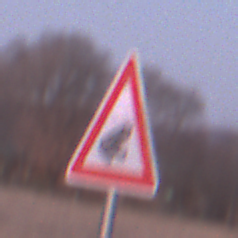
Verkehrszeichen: AmphibienwanderungLinks
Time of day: SunriseSunset
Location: Outdoor (Nature)
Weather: Clear
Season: NotSpecified
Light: Natural